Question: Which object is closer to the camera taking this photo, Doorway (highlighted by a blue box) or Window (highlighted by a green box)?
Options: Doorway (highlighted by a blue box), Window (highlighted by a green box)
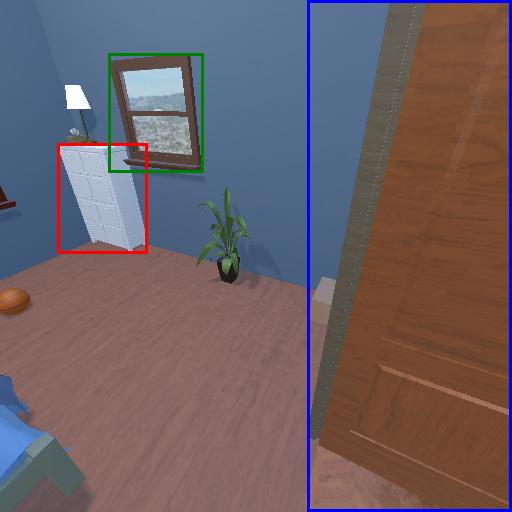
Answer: Doorway (highlighted by a blue box)